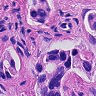
Metastatic tissue present: yes